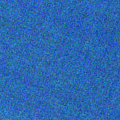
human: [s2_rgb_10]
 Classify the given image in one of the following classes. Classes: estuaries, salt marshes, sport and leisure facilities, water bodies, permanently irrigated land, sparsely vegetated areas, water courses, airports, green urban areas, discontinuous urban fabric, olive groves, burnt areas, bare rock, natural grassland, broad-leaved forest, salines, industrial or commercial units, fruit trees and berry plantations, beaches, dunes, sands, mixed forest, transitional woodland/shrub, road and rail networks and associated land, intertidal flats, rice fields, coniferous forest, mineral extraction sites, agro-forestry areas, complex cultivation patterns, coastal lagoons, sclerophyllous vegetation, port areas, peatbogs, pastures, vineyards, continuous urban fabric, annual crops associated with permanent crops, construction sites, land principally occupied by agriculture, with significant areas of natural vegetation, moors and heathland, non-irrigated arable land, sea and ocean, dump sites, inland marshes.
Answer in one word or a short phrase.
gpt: sea and ocean